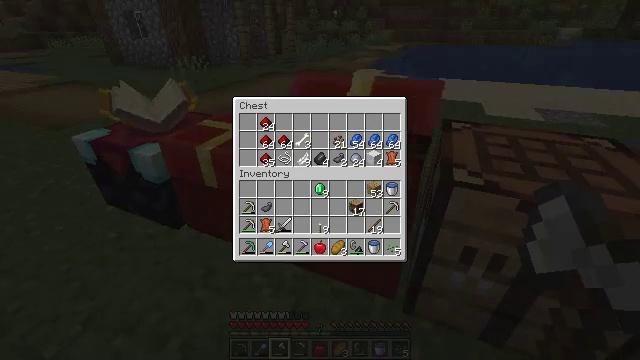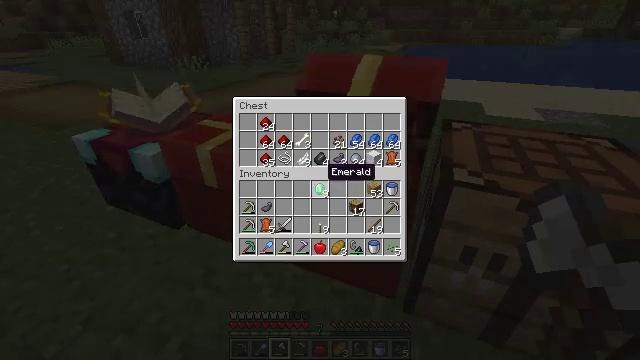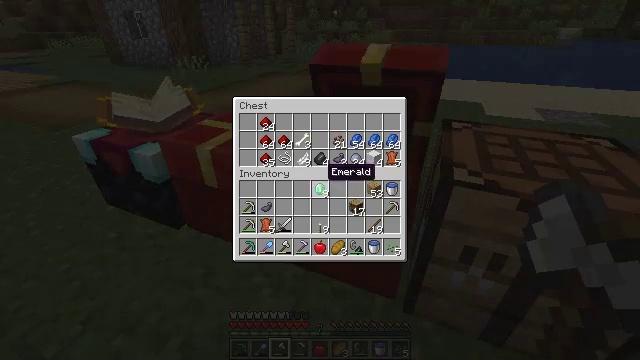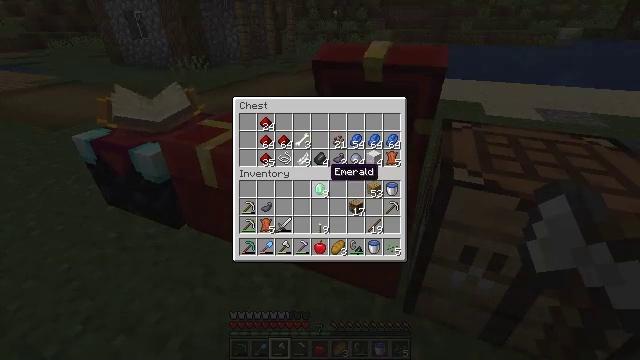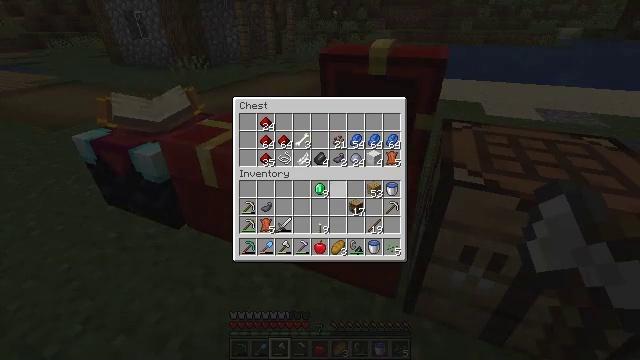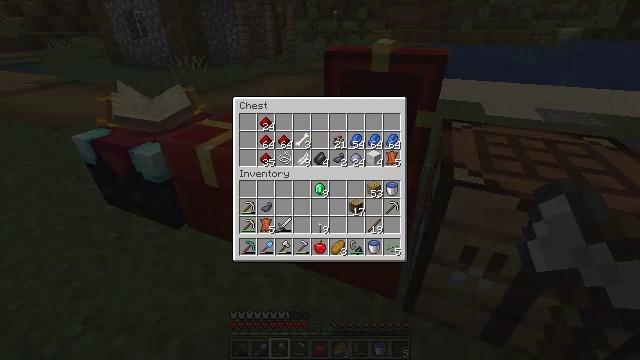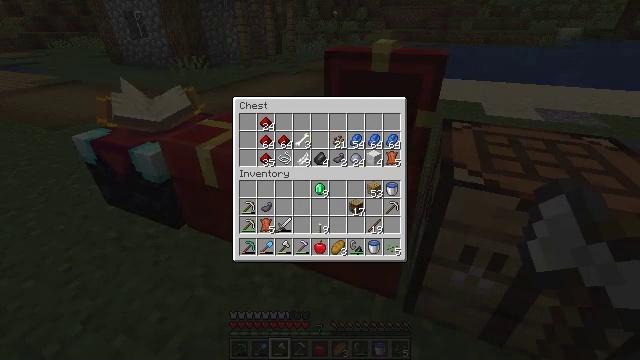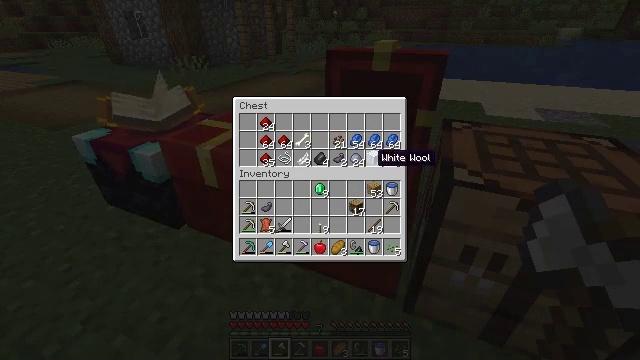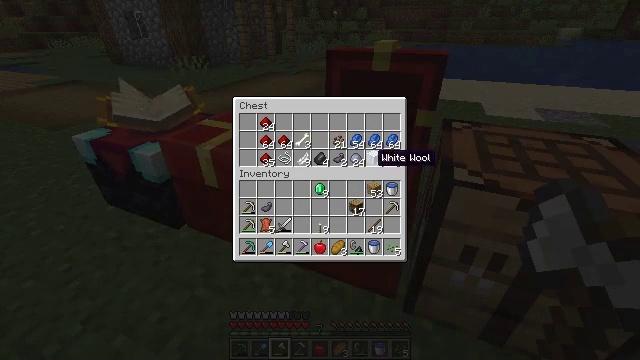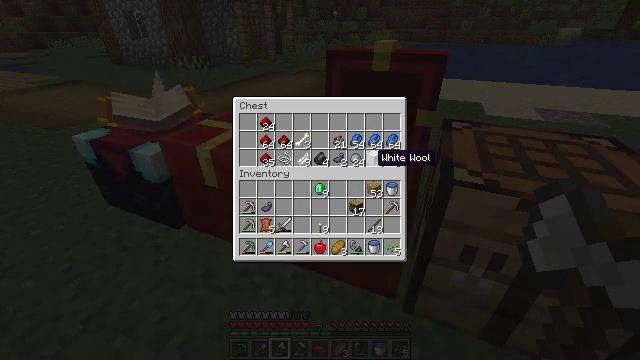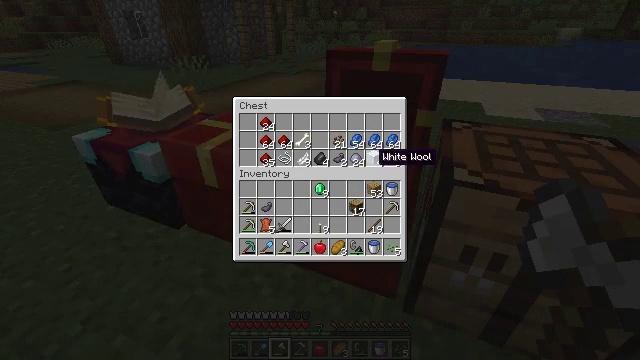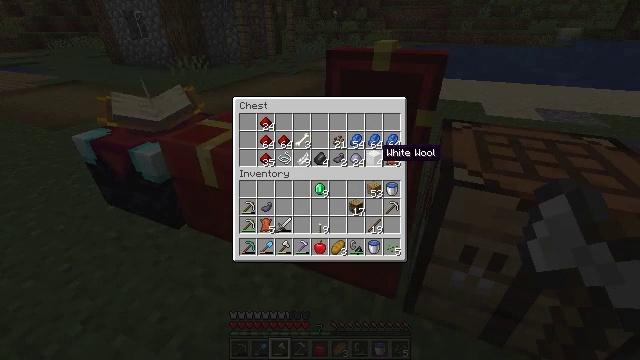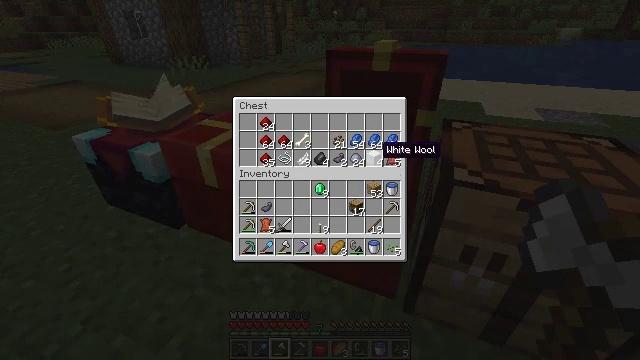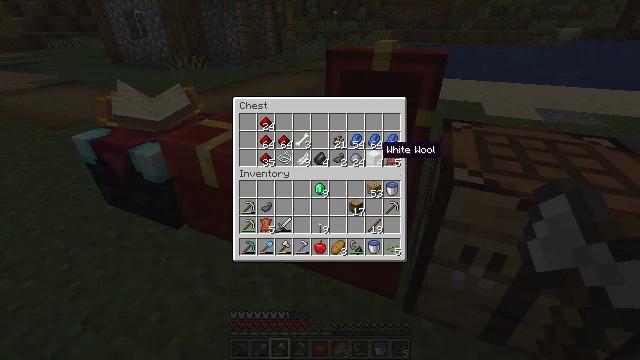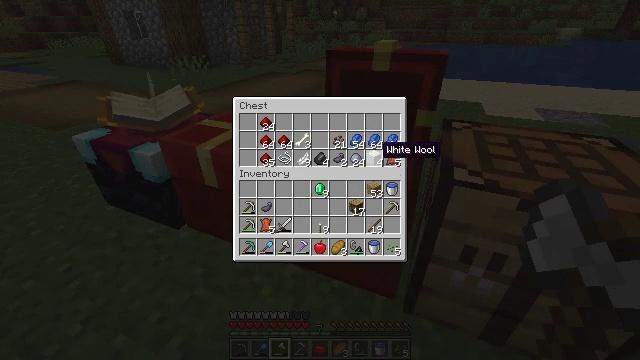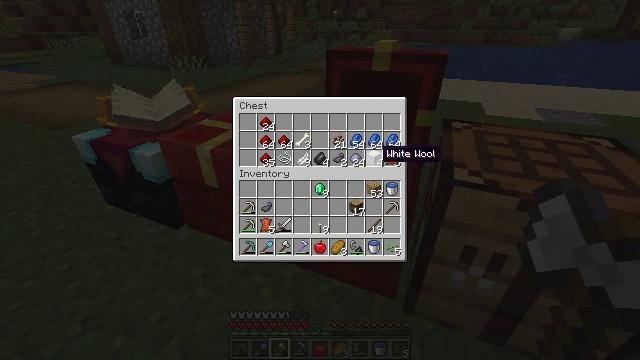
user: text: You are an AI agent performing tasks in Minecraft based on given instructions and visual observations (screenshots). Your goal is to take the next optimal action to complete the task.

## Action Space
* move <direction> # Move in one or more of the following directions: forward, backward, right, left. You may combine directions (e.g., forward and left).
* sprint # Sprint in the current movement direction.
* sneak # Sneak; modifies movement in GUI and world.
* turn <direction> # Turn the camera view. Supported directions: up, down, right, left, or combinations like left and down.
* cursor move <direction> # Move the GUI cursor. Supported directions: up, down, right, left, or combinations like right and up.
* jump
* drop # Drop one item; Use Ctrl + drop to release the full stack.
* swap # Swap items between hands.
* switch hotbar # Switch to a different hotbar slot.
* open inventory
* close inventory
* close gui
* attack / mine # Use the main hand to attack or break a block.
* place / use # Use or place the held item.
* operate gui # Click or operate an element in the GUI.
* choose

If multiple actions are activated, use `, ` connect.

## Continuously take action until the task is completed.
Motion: motion action
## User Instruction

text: Get a smithing table by crafting it.
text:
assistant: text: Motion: no_op
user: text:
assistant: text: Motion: no_op
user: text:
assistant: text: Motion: no_op
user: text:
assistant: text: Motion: cursor move right
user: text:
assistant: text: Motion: cursor move right
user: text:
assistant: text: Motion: cursor move right
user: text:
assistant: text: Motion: no_op
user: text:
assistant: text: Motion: no_op
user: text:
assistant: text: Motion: no_op
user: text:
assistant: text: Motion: no_op
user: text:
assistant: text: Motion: no_op
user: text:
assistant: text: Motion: no_op
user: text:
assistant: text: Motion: no_op
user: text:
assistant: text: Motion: no_op
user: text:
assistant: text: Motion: no_op
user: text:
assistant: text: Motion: cursor move left and down
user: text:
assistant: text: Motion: cursor move left and down
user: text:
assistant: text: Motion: cursor move left and down
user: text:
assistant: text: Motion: cursor move down
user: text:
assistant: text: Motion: no_op
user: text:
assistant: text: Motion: no_op
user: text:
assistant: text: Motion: no_op
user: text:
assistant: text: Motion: no_op
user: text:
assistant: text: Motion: no_op
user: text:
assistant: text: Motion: no_op
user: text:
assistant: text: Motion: no_op
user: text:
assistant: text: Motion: no_op
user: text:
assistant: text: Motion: operate gui
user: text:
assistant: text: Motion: operate gui
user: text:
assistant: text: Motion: cursor move up